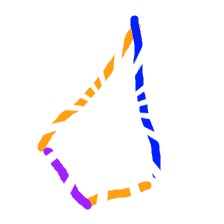
Shape: kite